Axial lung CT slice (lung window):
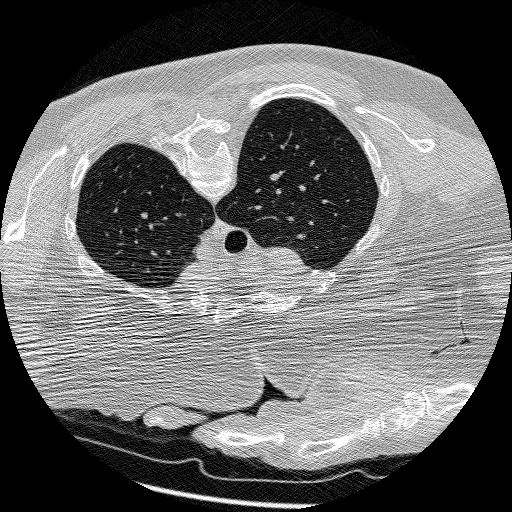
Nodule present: no